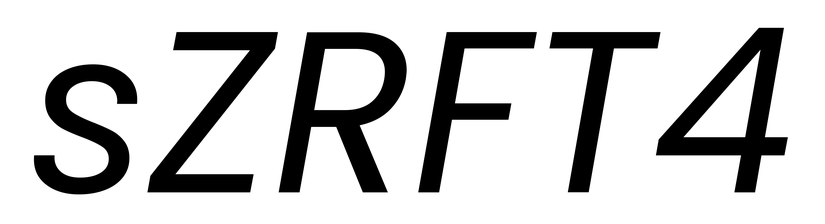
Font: Poppins-Italic